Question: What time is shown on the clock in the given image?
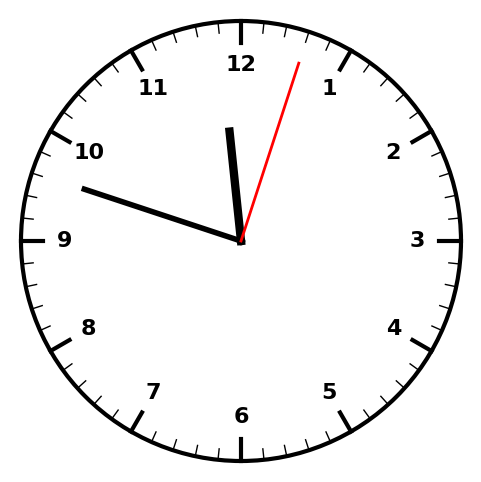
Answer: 11:48:03